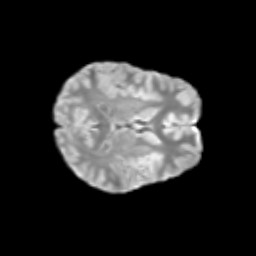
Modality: T2w
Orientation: axial
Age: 14
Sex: female
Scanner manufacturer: siemens
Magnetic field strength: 3 T
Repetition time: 3.8 s
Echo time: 0.07 s